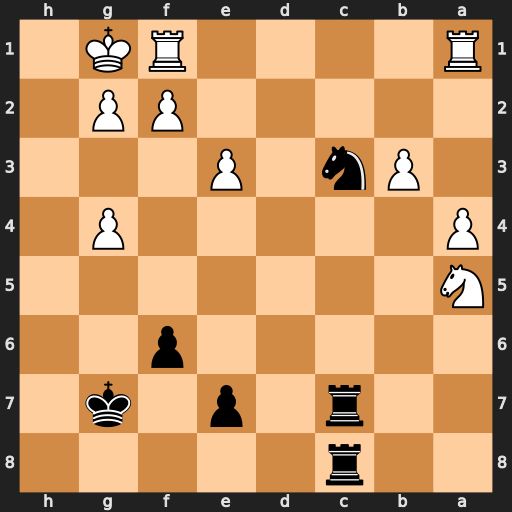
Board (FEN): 2r5/2r1p1k1/5p2/N7/P5P1/1Pn1P3/5PP1/R4RK1
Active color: b
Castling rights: -
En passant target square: -
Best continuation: Ne2+ Kh1 Rh8#